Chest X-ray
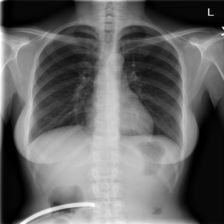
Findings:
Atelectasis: negative
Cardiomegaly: negative
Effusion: negative
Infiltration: negative
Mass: negative
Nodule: negative
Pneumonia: negative
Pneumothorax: negative
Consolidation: negative
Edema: negative
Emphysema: negative
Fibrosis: negative
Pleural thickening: negative
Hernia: negative